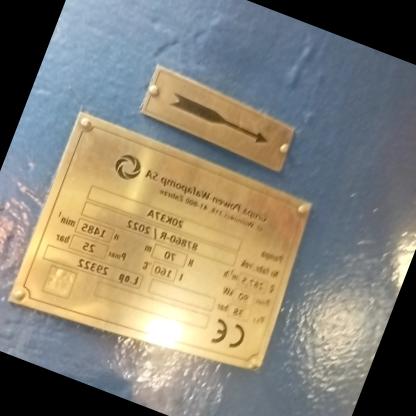
Klasa: tabliczka-znamionowa